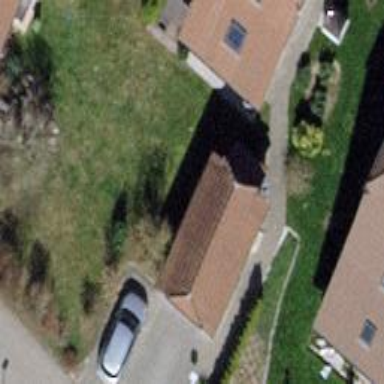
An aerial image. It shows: Garage.